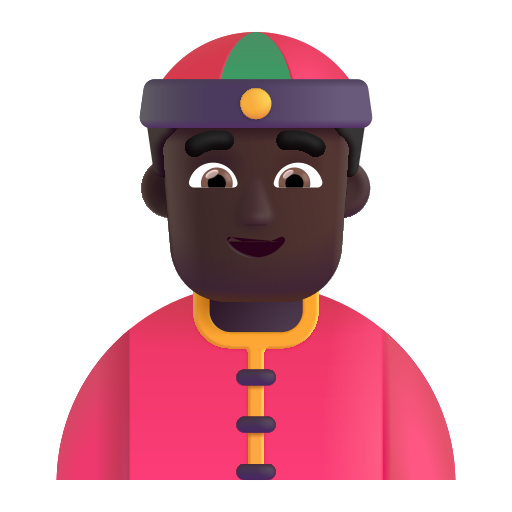
person with skullcap color dark